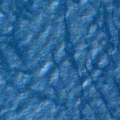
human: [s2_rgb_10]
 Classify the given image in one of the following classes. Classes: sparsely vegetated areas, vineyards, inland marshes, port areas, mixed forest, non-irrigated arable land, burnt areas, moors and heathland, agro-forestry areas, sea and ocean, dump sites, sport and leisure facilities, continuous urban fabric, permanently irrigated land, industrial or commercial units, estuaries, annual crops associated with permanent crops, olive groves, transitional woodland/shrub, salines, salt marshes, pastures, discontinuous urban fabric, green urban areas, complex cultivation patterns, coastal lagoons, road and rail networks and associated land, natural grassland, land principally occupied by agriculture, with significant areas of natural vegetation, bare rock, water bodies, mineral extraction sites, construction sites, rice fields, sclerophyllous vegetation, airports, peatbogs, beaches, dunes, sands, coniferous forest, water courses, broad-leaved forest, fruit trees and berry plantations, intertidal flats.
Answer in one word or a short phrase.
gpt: sea and ocean